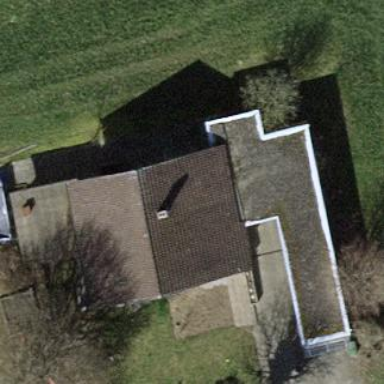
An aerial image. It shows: Simple house.